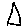
Label: triangle